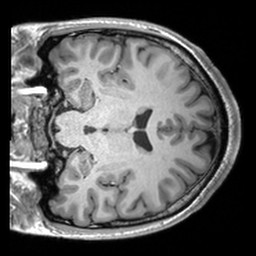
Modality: T1w
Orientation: coronal
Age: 21
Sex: male
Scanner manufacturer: siemens
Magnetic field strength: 3 T
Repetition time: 2.53 s
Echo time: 0.00298 s